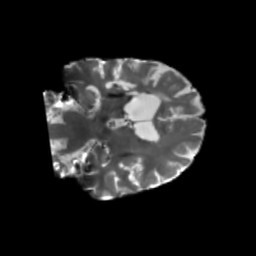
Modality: T2w
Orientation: coronal
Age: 70
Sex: male
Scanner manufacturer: siemens
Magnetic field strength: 3 T
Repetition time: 5.25 s
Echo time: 0.08 s